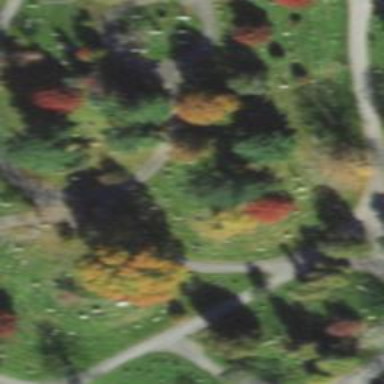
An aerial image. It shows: Sector within cemetery.